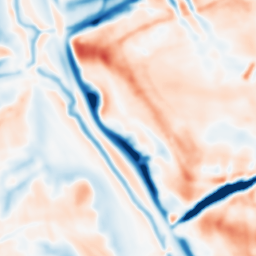
Category: multiscale
Decomposition family: dog
Decomposition parameters: sigma_low: 2
sigma_high: 10
Upsampling method: regularized
Upsampling parameters: scale: 2
lambda_reg: 0.001
Upsampling scale: 2